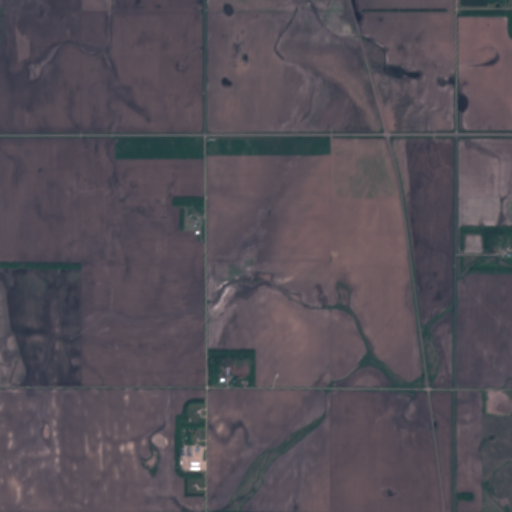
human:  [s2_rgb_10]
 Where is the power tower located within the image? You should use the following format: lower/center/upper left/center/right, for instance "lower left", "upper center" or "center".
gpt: The power tower is located in the upper right of the image.
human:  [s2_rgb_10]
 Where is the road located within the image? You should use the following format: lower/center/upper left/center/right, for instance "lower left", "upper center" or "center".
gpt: There is no road in the image.